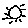
Label: sun